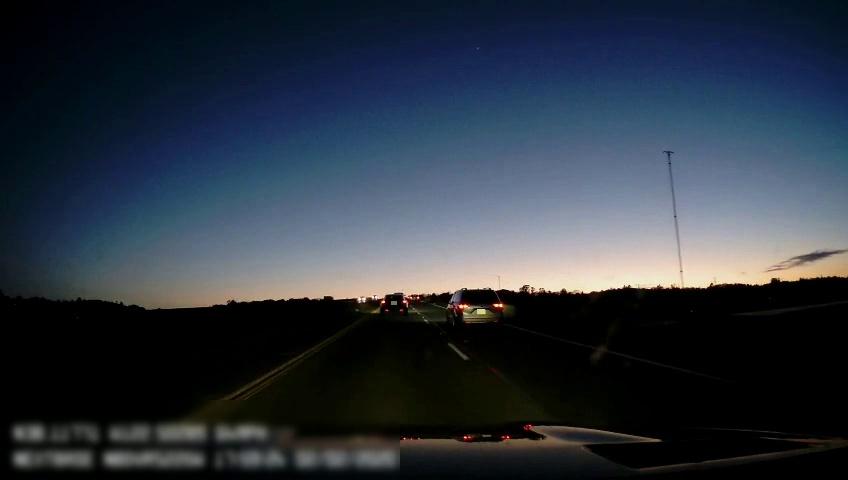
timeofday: Dusk/Dawn/Twilight
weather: Sunny
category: Drivable Space
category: Vehicles | SUV
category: Vehicles | Car
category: Lanes | Current Lane
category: Lanes | Current Lane
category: Lanes | Alternate Lane